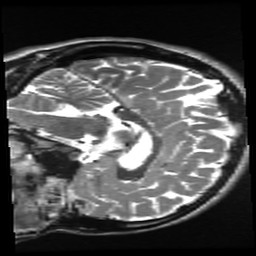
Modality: T2w
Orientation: sagittal
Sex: male
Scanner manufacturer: ge
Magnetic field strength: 3 T
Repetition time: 5 s
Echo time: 0.1015 s